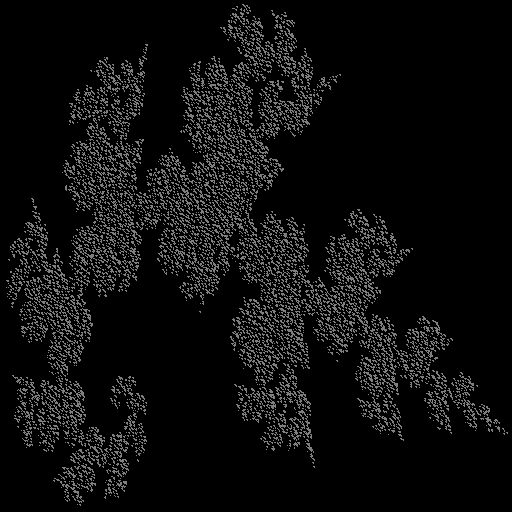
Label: a2